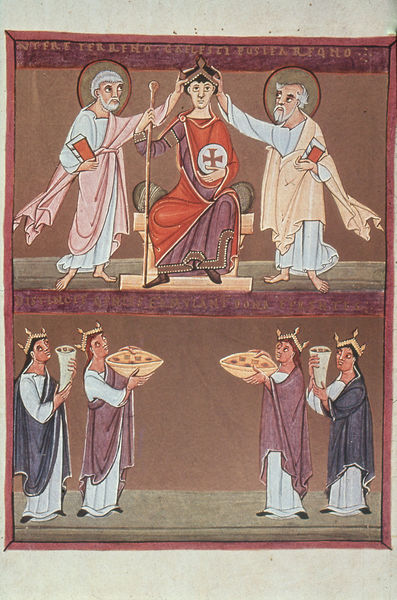
Titel: Bamberger Apokalypse
Institution: Bamberg, Staatsbibliothek
Schlagwörter: mann, männer, rot, falten, schale, horn, kirche, mantel, stehend, krone, schalen, bücher, stab, könig, thron, kreuz, heiligenschein, mittelalter, krönung, heilige, opfer, hörner, zepter, kronen, gaben, opfergaben, opfergabe